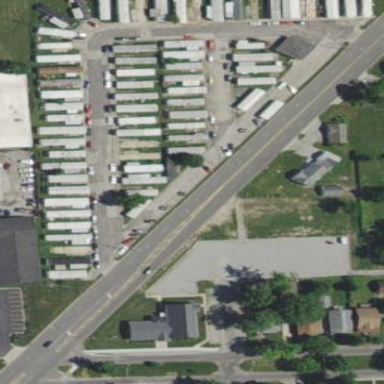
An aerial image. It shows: Residential area with mobile homes.